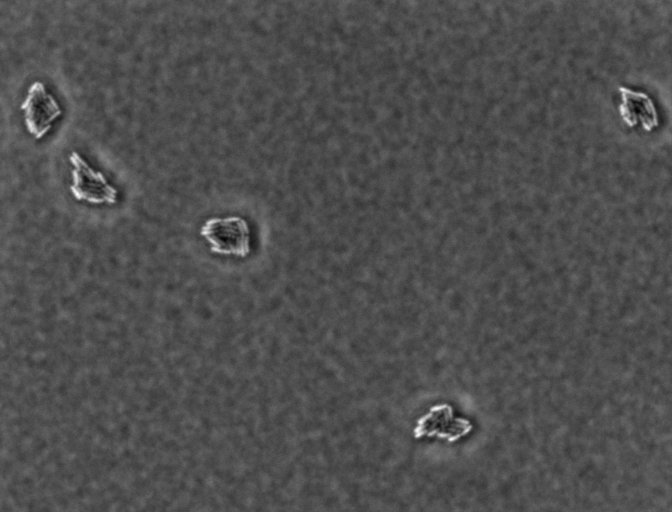
Salmonella enterica Typhimurium